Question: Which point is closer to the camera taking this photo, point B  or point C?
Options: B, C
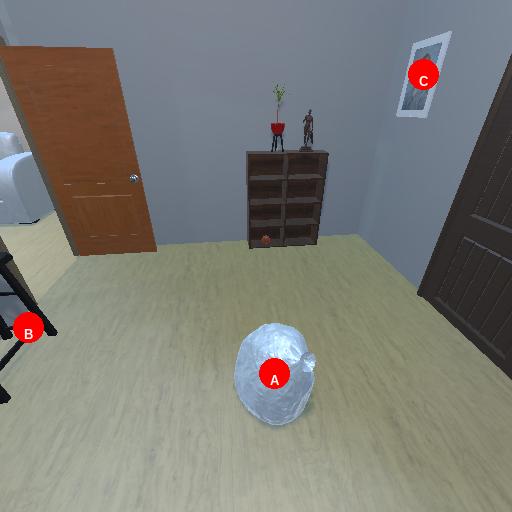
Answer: B